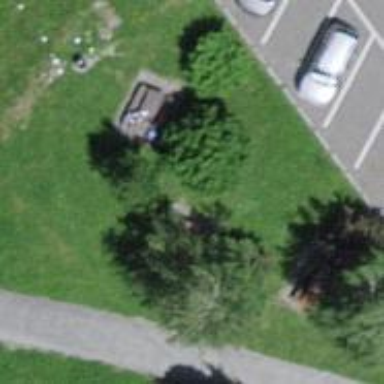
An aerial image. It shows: Brown picnic table located in leisure land area.